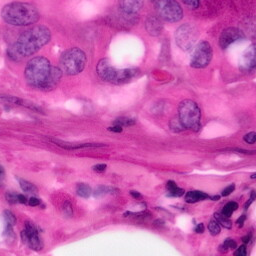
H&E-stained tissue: Pancreatic